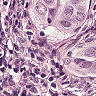
Metastatic tissue present: yes